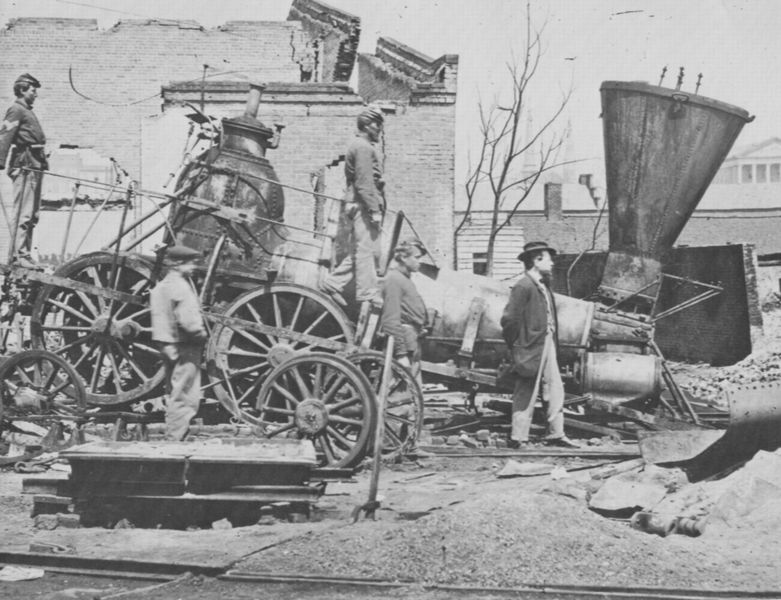
Titel: Die Zerstörung in Richmond VA.
Künstler: Mathew B. Brady
Schlagwörter: baum, himmel, mann, schatten, weiß, bäume, menschen, äste, grau, hell, hut, männer, schwarz, straße, gebäude, haus, mütze, steine, sonne, arbeit, kamin, karren, räder, schornstein, zug, mauer, ziegel, backstein, arbeiter, rad, wagen, krieg, trümmer, zerstörung, metall, nieten, foto, fotografie, kanone, ruine, türme, trostlos, abbruch, schwarz-weiß, uniform, soldat, photo, kaputt, unfall, eisenbahn, lok, lokomotive, zerstört, dampflok, lock, schienen, tempel, trichter, kanister, stahl, blech, kessel, baustelle, schwrz, dampfmaschine, bauarbeiter, flugzeug, holzräder